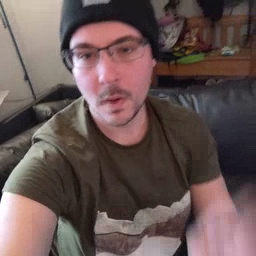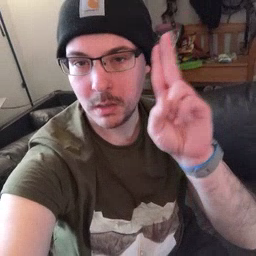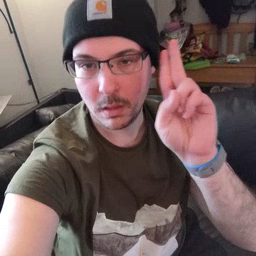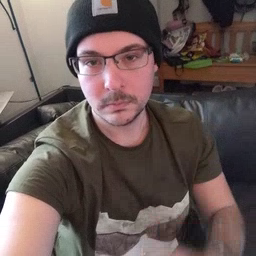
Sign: uncle